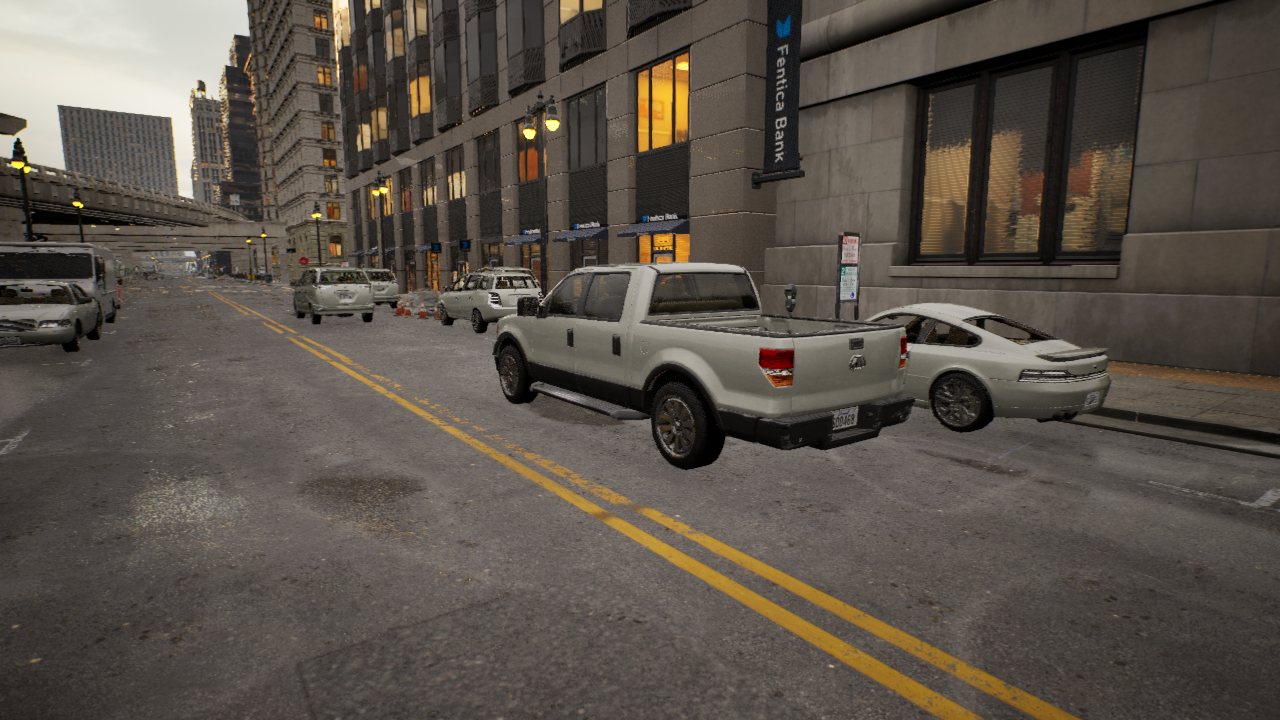
Venue: downtown
Lighting: golden hour
Vehicle rig: pickup